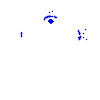
Particle: kaon